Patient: sex M, age 31
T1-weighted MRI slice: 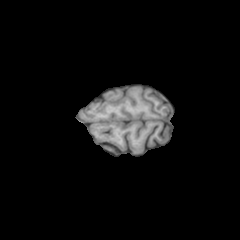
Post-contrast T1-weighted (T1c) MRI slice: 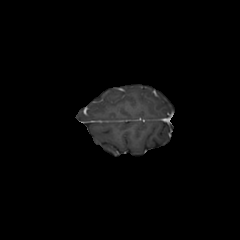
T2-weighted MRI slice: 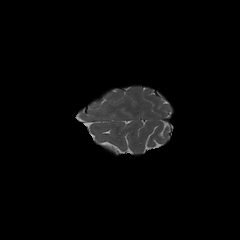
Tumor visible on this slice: no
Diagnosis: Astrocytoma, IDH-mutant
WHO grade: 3